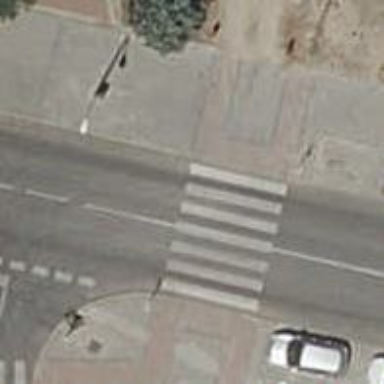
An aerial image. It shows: Uncontrolled road crossing.